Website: macys
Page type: customer-info-address
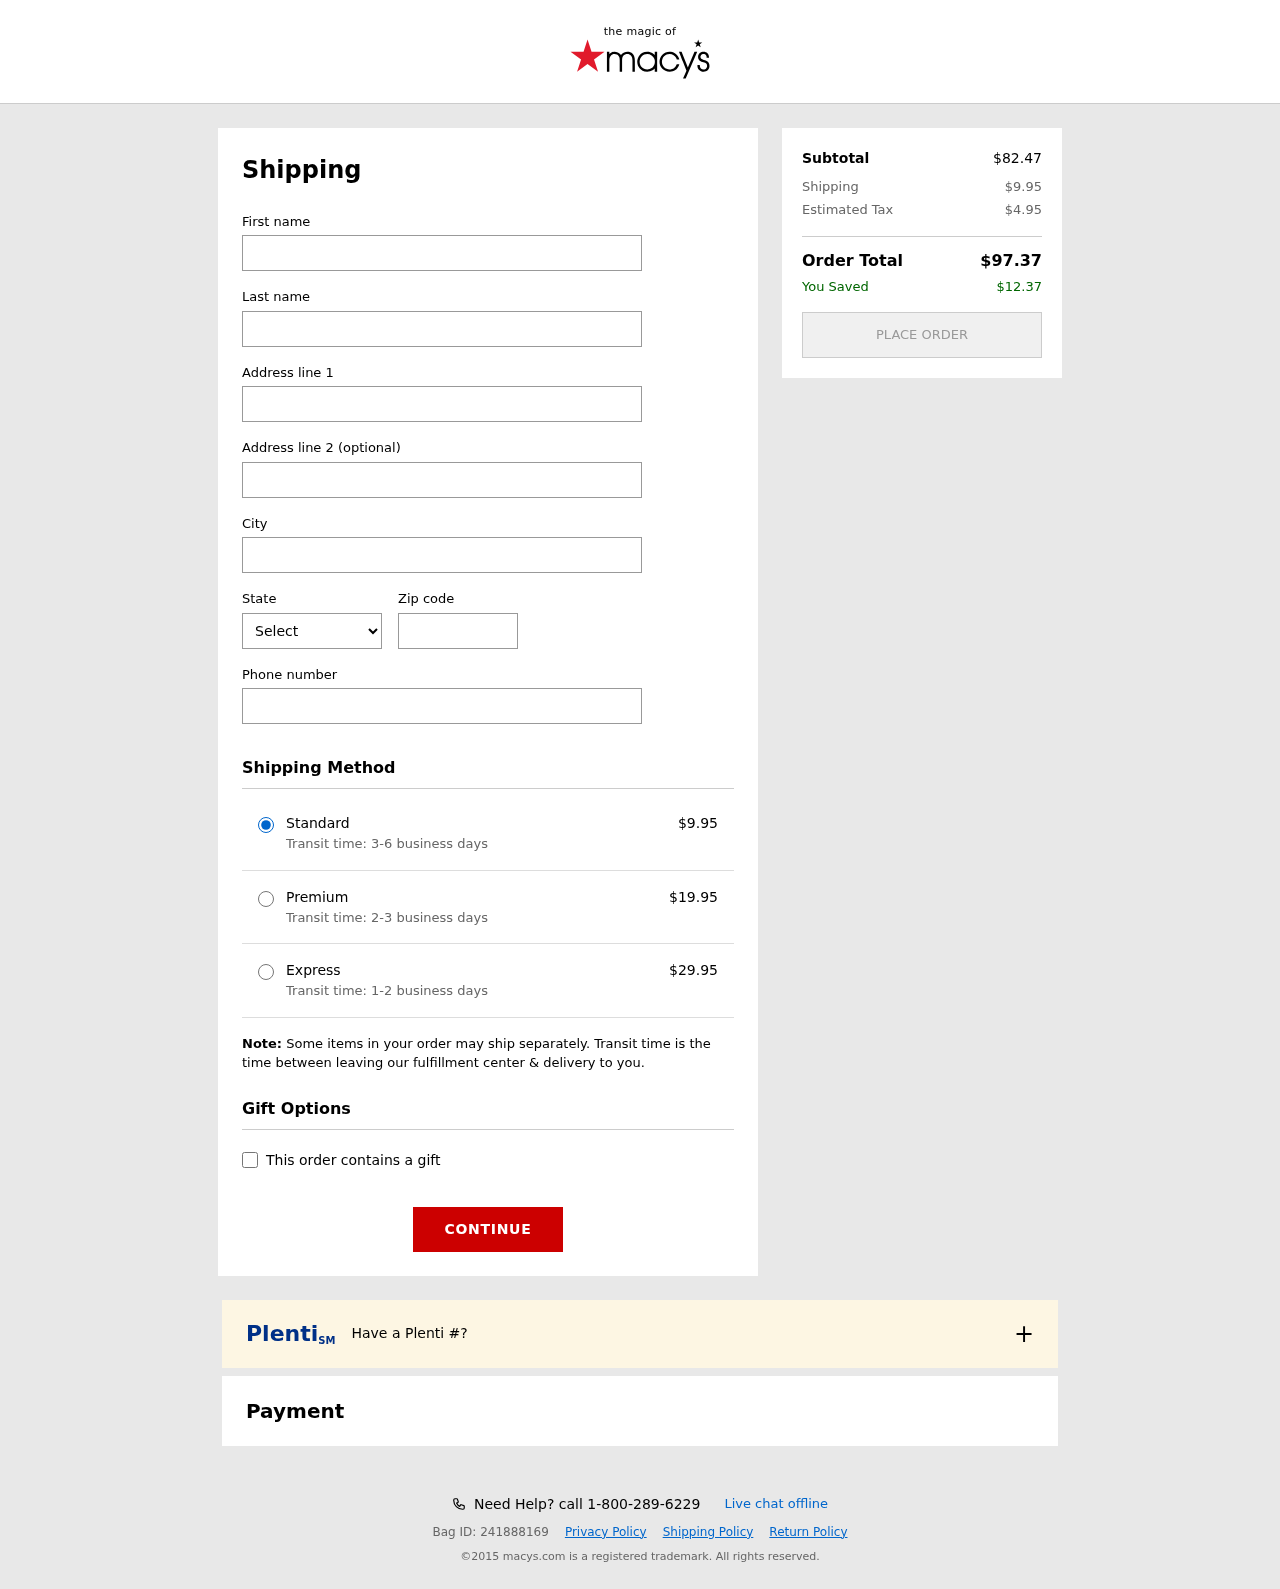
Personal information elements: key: PII_CITY
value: Patrickbury
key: PII_FIRSTNAME
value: Misty
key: PII_LASTNAME
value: Nicholson
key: PII_PHONE
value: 9254987984
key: PII_POSTCODE
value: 74728
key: PII_STATE_ABBR
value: HI
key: PII_STREET
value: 8101 Tiffany Groves Suite 444
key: PII_STREET2
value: Apt. 819
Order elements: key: ORDER_SHIPPING_COST
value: $9.95
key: ORDER_SHIPPING_COST_PREMIUM
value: $19.95
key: ORDER_SHIPPING_COST_EXPRESS
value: $29.95
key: ORDER_SUBTOTAL
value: $82.47
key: ORDER_TAX
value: $4.95
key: ORDER_TOTAL
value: $97.37
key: ORDER_SAVINGS
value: $12.37